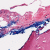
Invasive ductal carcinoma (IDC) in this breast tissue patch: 0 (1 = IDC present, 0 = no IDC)